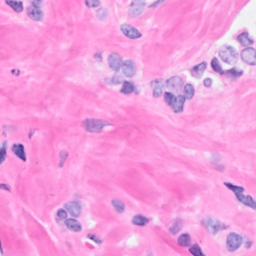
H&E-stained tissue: Breast